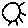
Label: sun